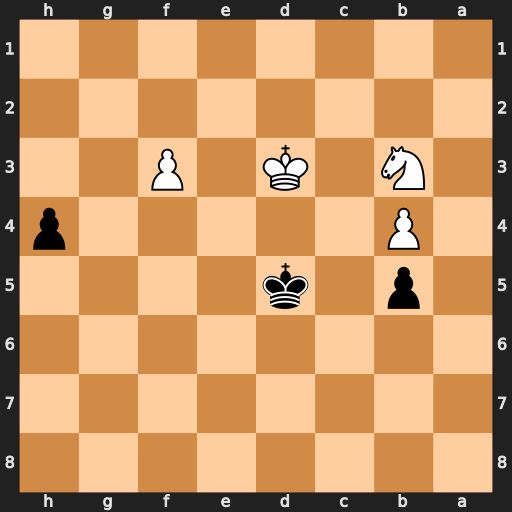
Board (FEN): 8/8/8/1p1k4/1P5p/1N1K1P2/8/8
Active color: b
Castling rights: -
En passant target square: -
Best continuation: h3 Nd4 h2